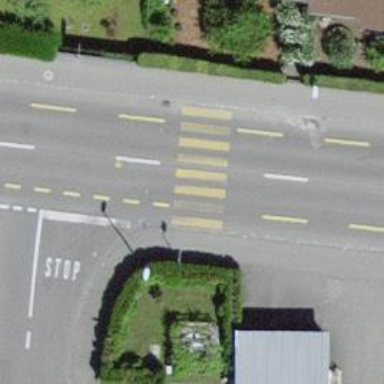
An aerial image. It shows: Zebra crossing on the road.